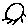
Label: sun